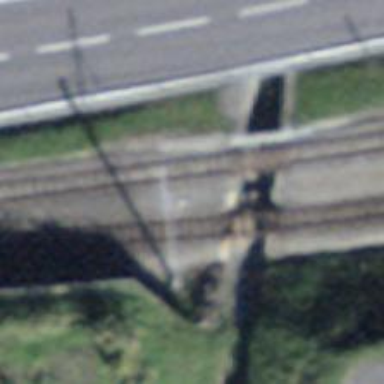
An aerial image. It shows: Narrow-gauge railway bridge with electrified contact line for single track.